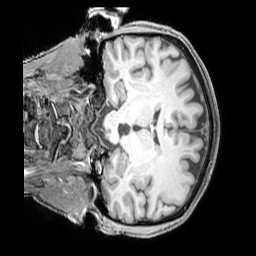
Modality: T1w
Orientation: coronal
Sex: female
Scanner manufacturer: siemens
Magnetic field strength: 3 T
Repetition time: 2.3 s
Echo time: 0.00226 s